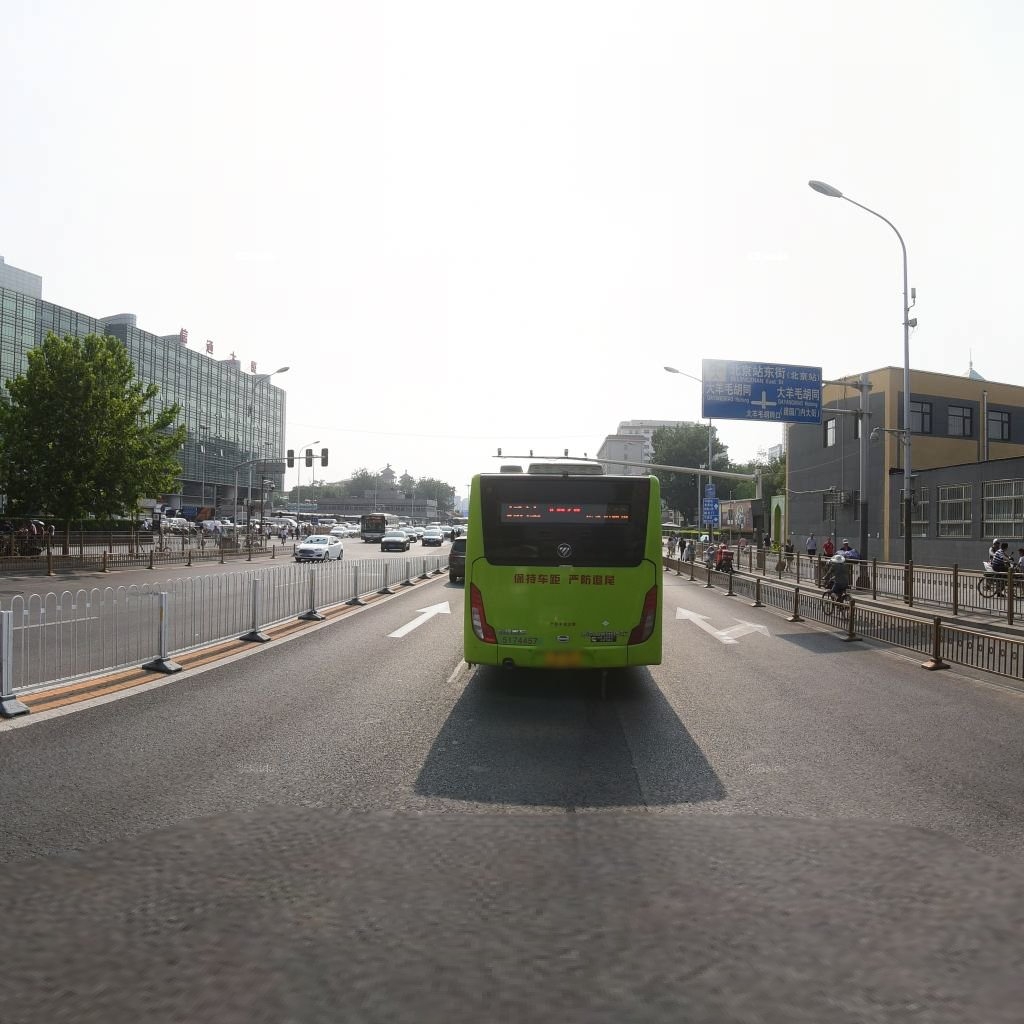
Region: Dongcheng
Road damage annotations: longitudinal crack